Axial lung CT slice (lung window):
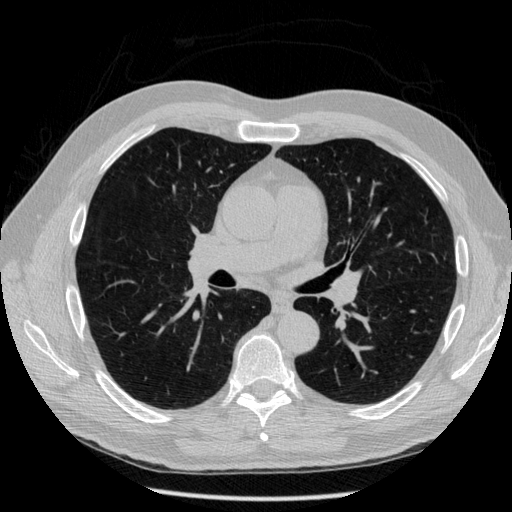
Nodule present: no